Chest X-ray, AP view. Patient: 60 years old, sex F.
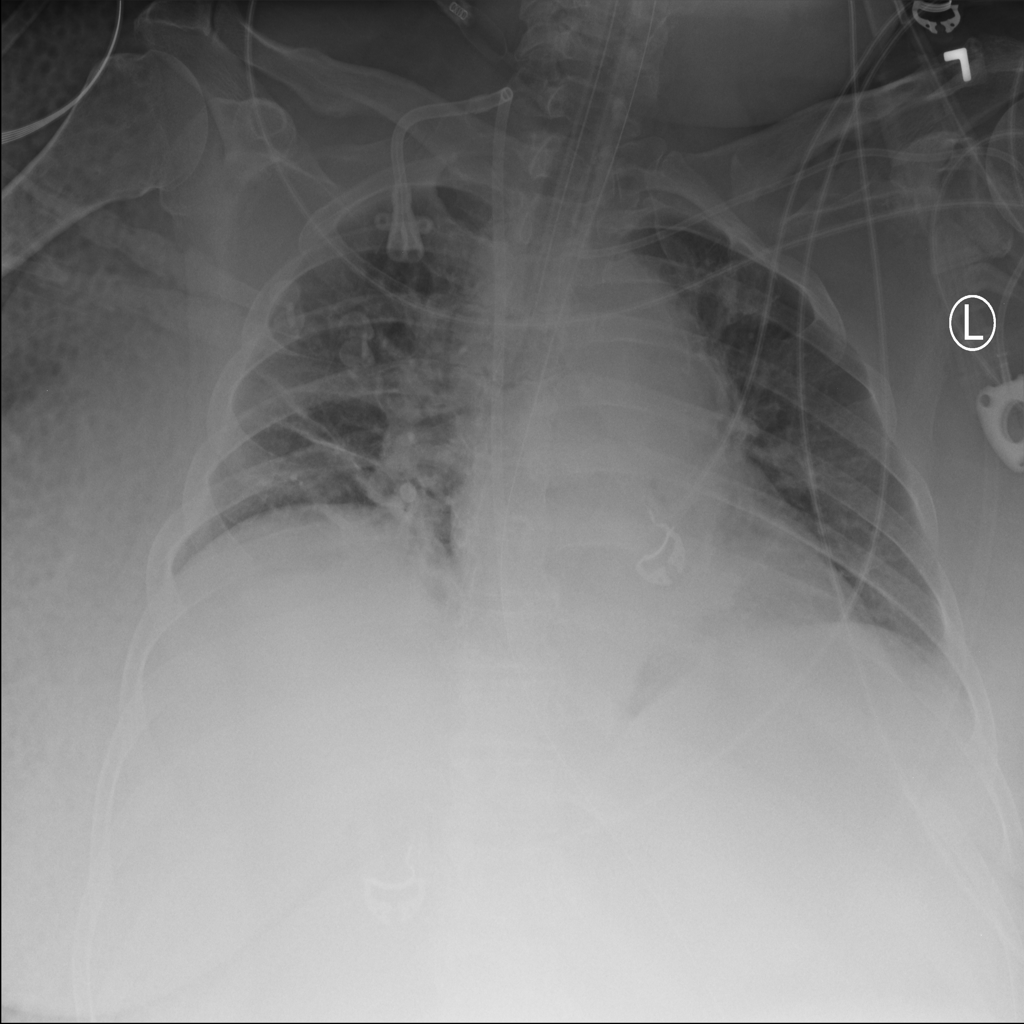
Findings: Atelectasis